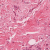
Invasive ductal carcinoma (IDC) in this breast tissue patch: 1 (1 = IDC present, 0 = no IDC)